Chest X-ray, PA view. Patient: 20 years old, sex F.
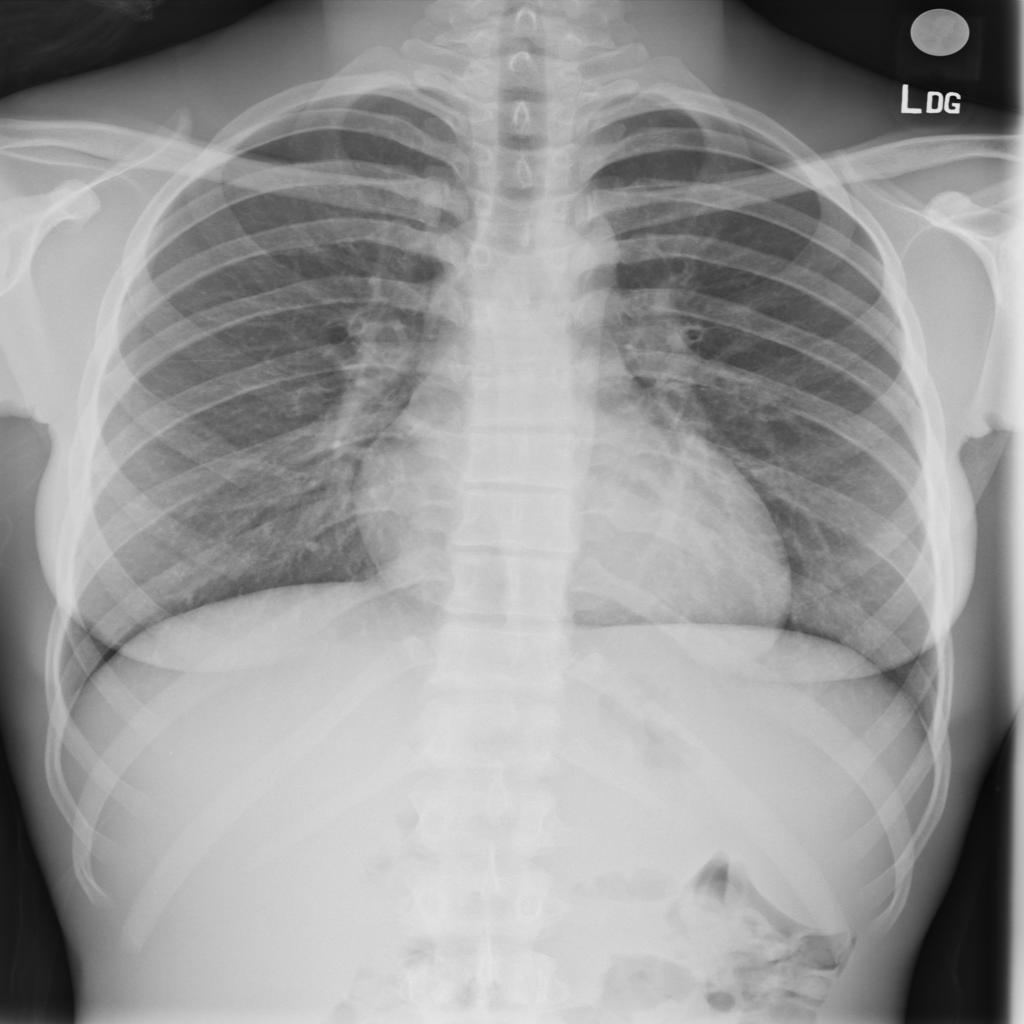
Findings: No Finding